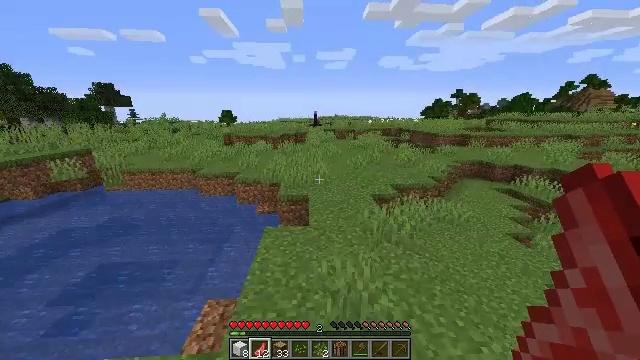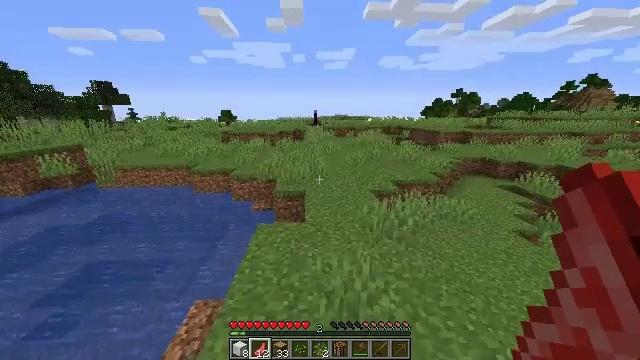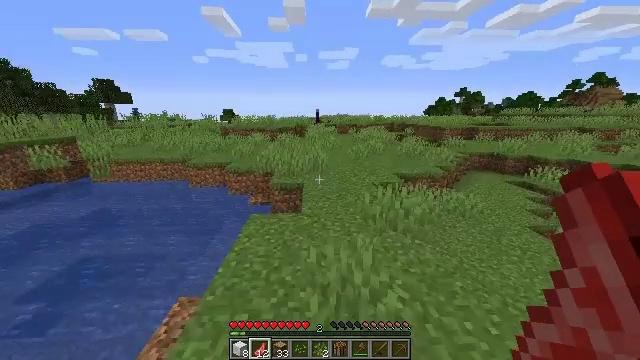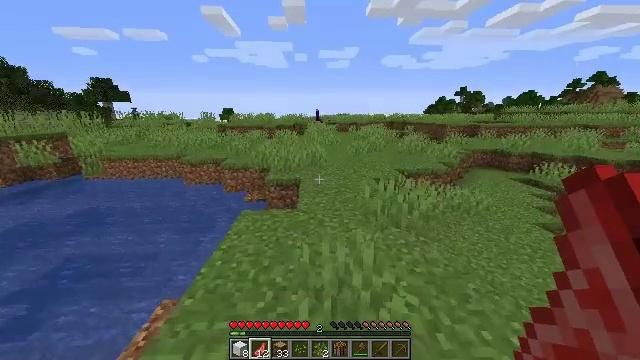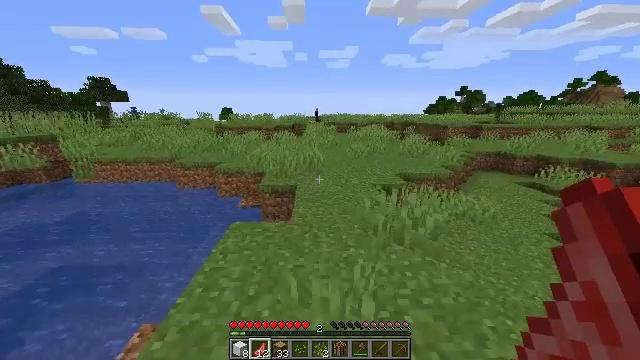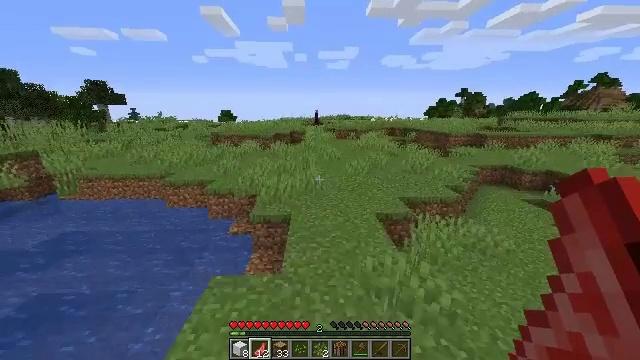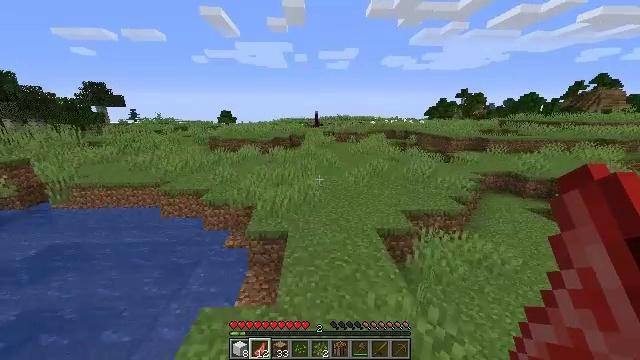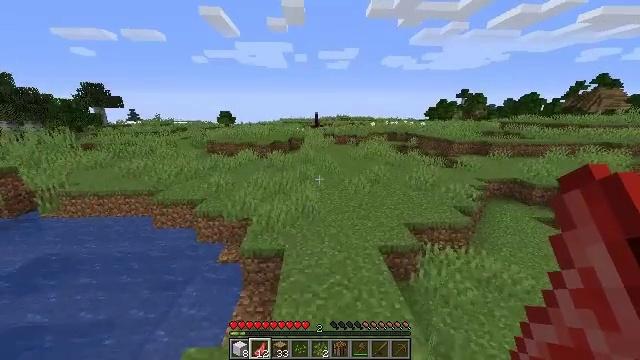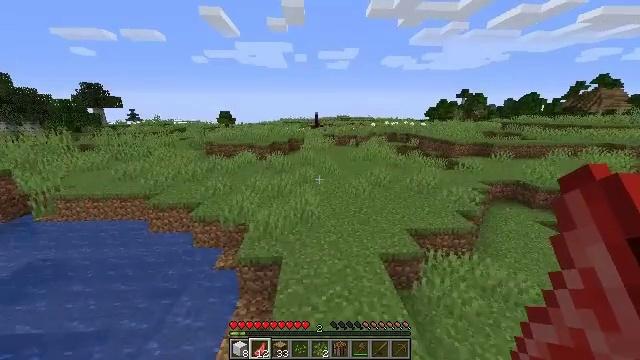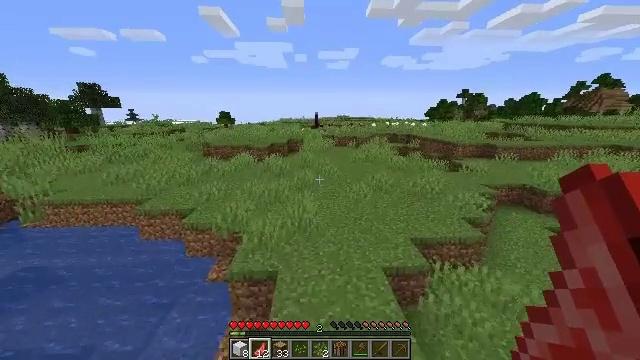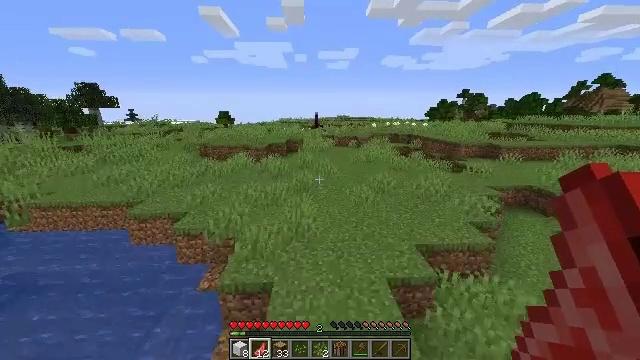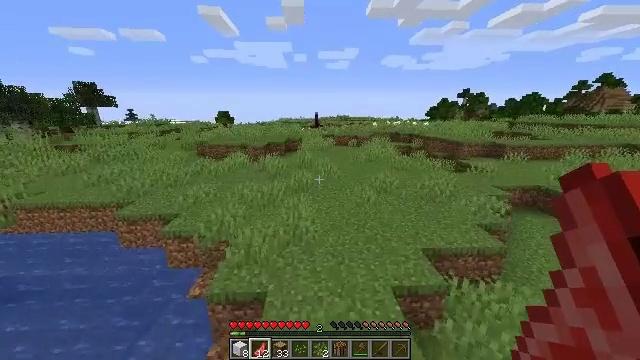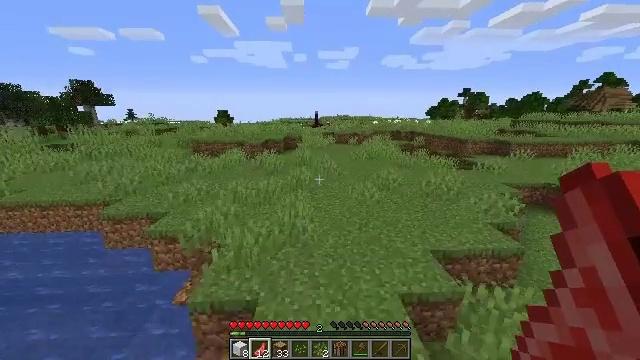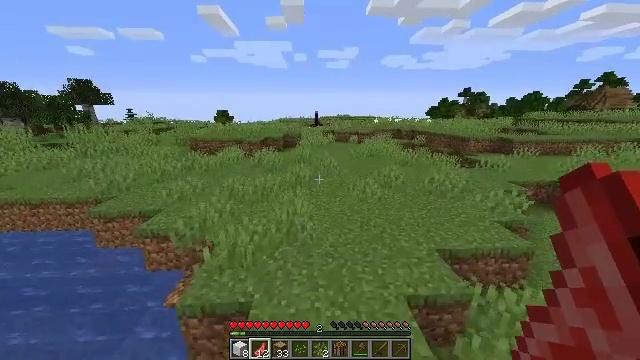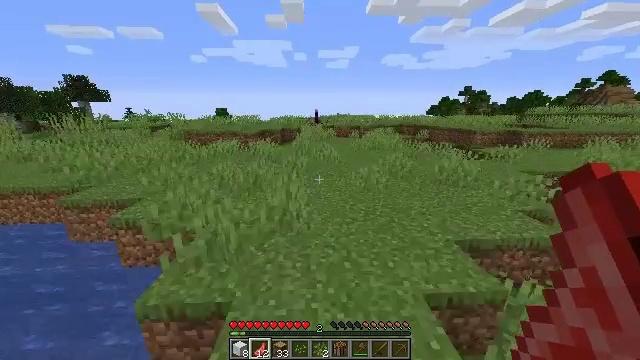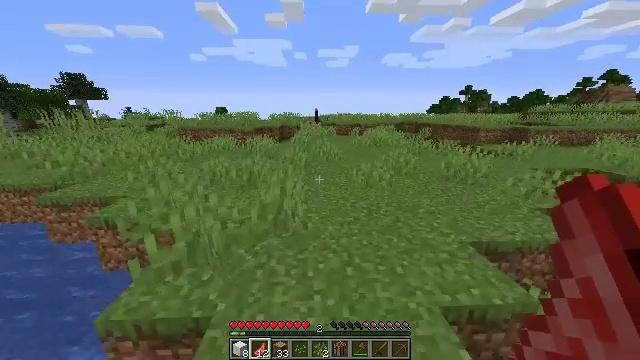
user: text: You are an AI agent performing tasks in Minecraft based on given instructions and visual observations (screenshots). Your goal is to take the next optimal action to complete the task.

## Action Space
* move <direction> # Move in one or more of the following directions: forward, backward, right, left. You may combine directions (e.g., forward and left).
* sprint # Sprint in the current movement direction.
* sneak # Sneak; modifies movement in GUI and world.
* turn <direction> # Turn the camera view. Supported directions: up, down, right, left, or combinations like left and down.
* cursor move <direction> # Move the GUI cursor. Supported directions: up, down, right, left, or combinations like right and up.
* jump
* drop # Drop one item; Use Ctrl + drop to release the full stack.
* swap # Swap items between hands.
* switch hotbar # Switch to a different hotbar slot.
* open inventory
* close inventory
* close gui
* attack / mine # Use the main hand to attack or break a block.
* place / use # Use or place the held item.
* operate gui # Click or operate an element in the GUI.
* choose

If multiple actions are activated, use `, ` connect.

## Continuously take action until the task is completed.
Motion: motion action
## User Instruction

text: Collect the brewing stand for reuse.
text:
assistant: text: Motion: move forward, jump
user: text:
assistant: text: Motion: move forward, jump
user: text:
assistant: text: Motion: move forward, jump
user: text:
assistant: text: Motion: move forward, jump
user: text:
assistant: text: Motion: move forward, jump
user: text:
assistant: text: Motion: move forward, jump
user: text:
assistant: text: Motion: move forward, jump
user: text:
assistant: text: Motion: move forward, jump
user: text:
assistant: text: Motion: move forward, jump
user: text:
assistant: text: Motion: move forward, jump
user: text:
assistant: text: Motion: move forward, jump
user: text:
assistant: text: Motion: move forward, jump
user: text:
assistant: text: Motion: move forward, jump
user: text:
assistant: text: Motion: move forward, jump
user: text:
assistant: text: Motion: move forward, jump
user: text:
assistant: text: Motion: move forward, jump
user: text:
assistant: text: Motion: move forward, jump
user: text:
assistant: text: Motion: move forward, jump
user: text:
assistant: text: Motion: move forward, jump
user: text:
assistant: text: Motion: move forward, jump
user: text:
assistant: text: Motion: move forward, jump
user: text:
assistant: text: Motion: move forward, jump
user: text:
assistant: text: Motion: move forward, jump
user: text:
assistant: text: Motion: move forward, jump
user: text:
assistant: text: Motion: move forward, jump
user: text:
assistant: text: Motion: move forward, jump
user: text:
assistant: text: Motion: move forward, jump
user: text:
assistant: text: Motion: move forward, jump
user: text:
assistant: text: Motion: move forward, jump
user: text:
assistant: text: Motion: move forward, jump